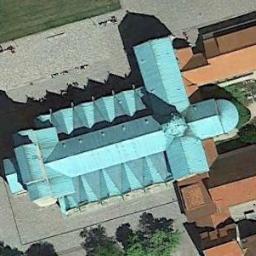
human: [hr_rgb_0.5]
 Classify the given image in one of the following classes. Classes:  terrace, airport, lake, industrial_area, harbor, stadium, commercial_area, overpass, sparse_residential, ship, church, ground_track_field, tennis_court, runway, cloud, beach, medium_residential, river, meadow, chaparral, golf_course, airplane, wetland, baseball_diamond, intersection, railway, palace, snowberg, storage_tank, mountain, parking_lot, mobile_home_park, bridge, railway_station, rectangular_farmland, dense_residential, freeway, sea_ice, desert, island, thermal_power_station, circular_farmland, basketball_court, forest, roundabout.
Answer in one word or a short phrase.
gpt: church